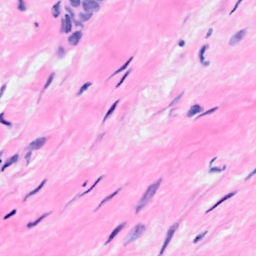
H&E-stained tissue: Breast